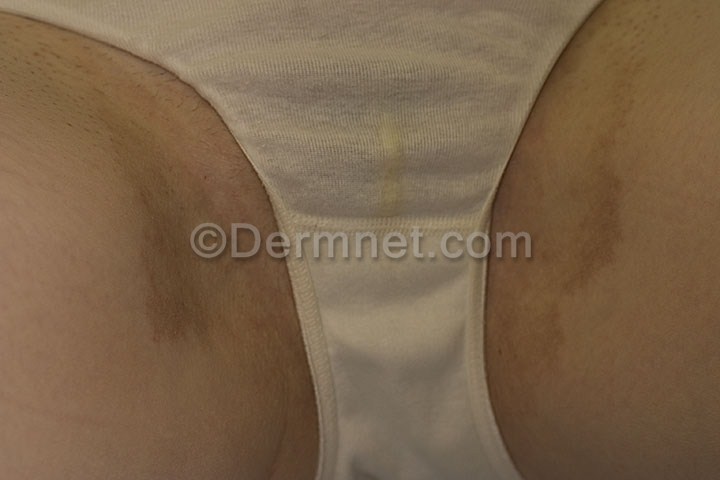
Disease: Tinea Ringworm Candidiasis and other Fungal Infections